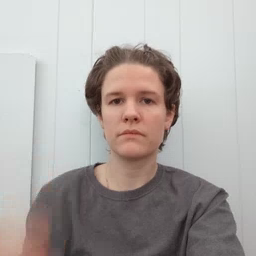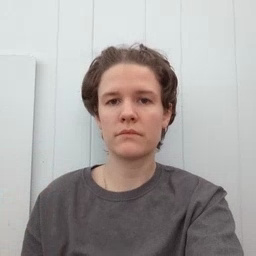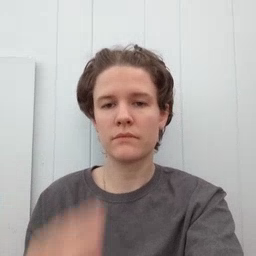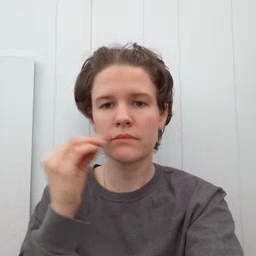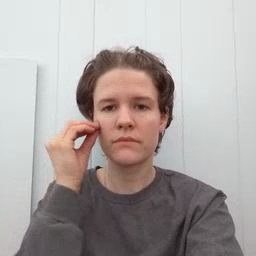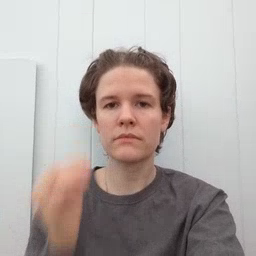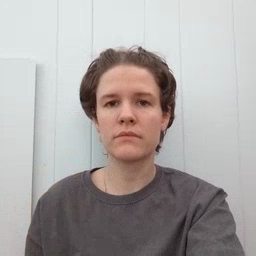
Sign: home